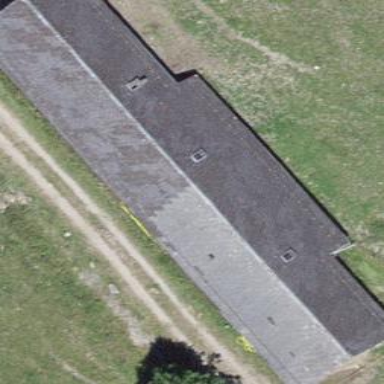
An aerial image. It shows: Farm auxiliary building.